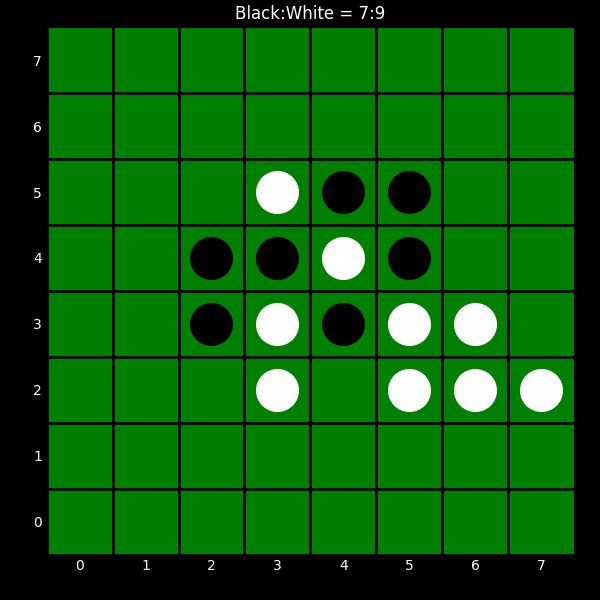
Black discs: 7
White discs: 9